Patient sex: F
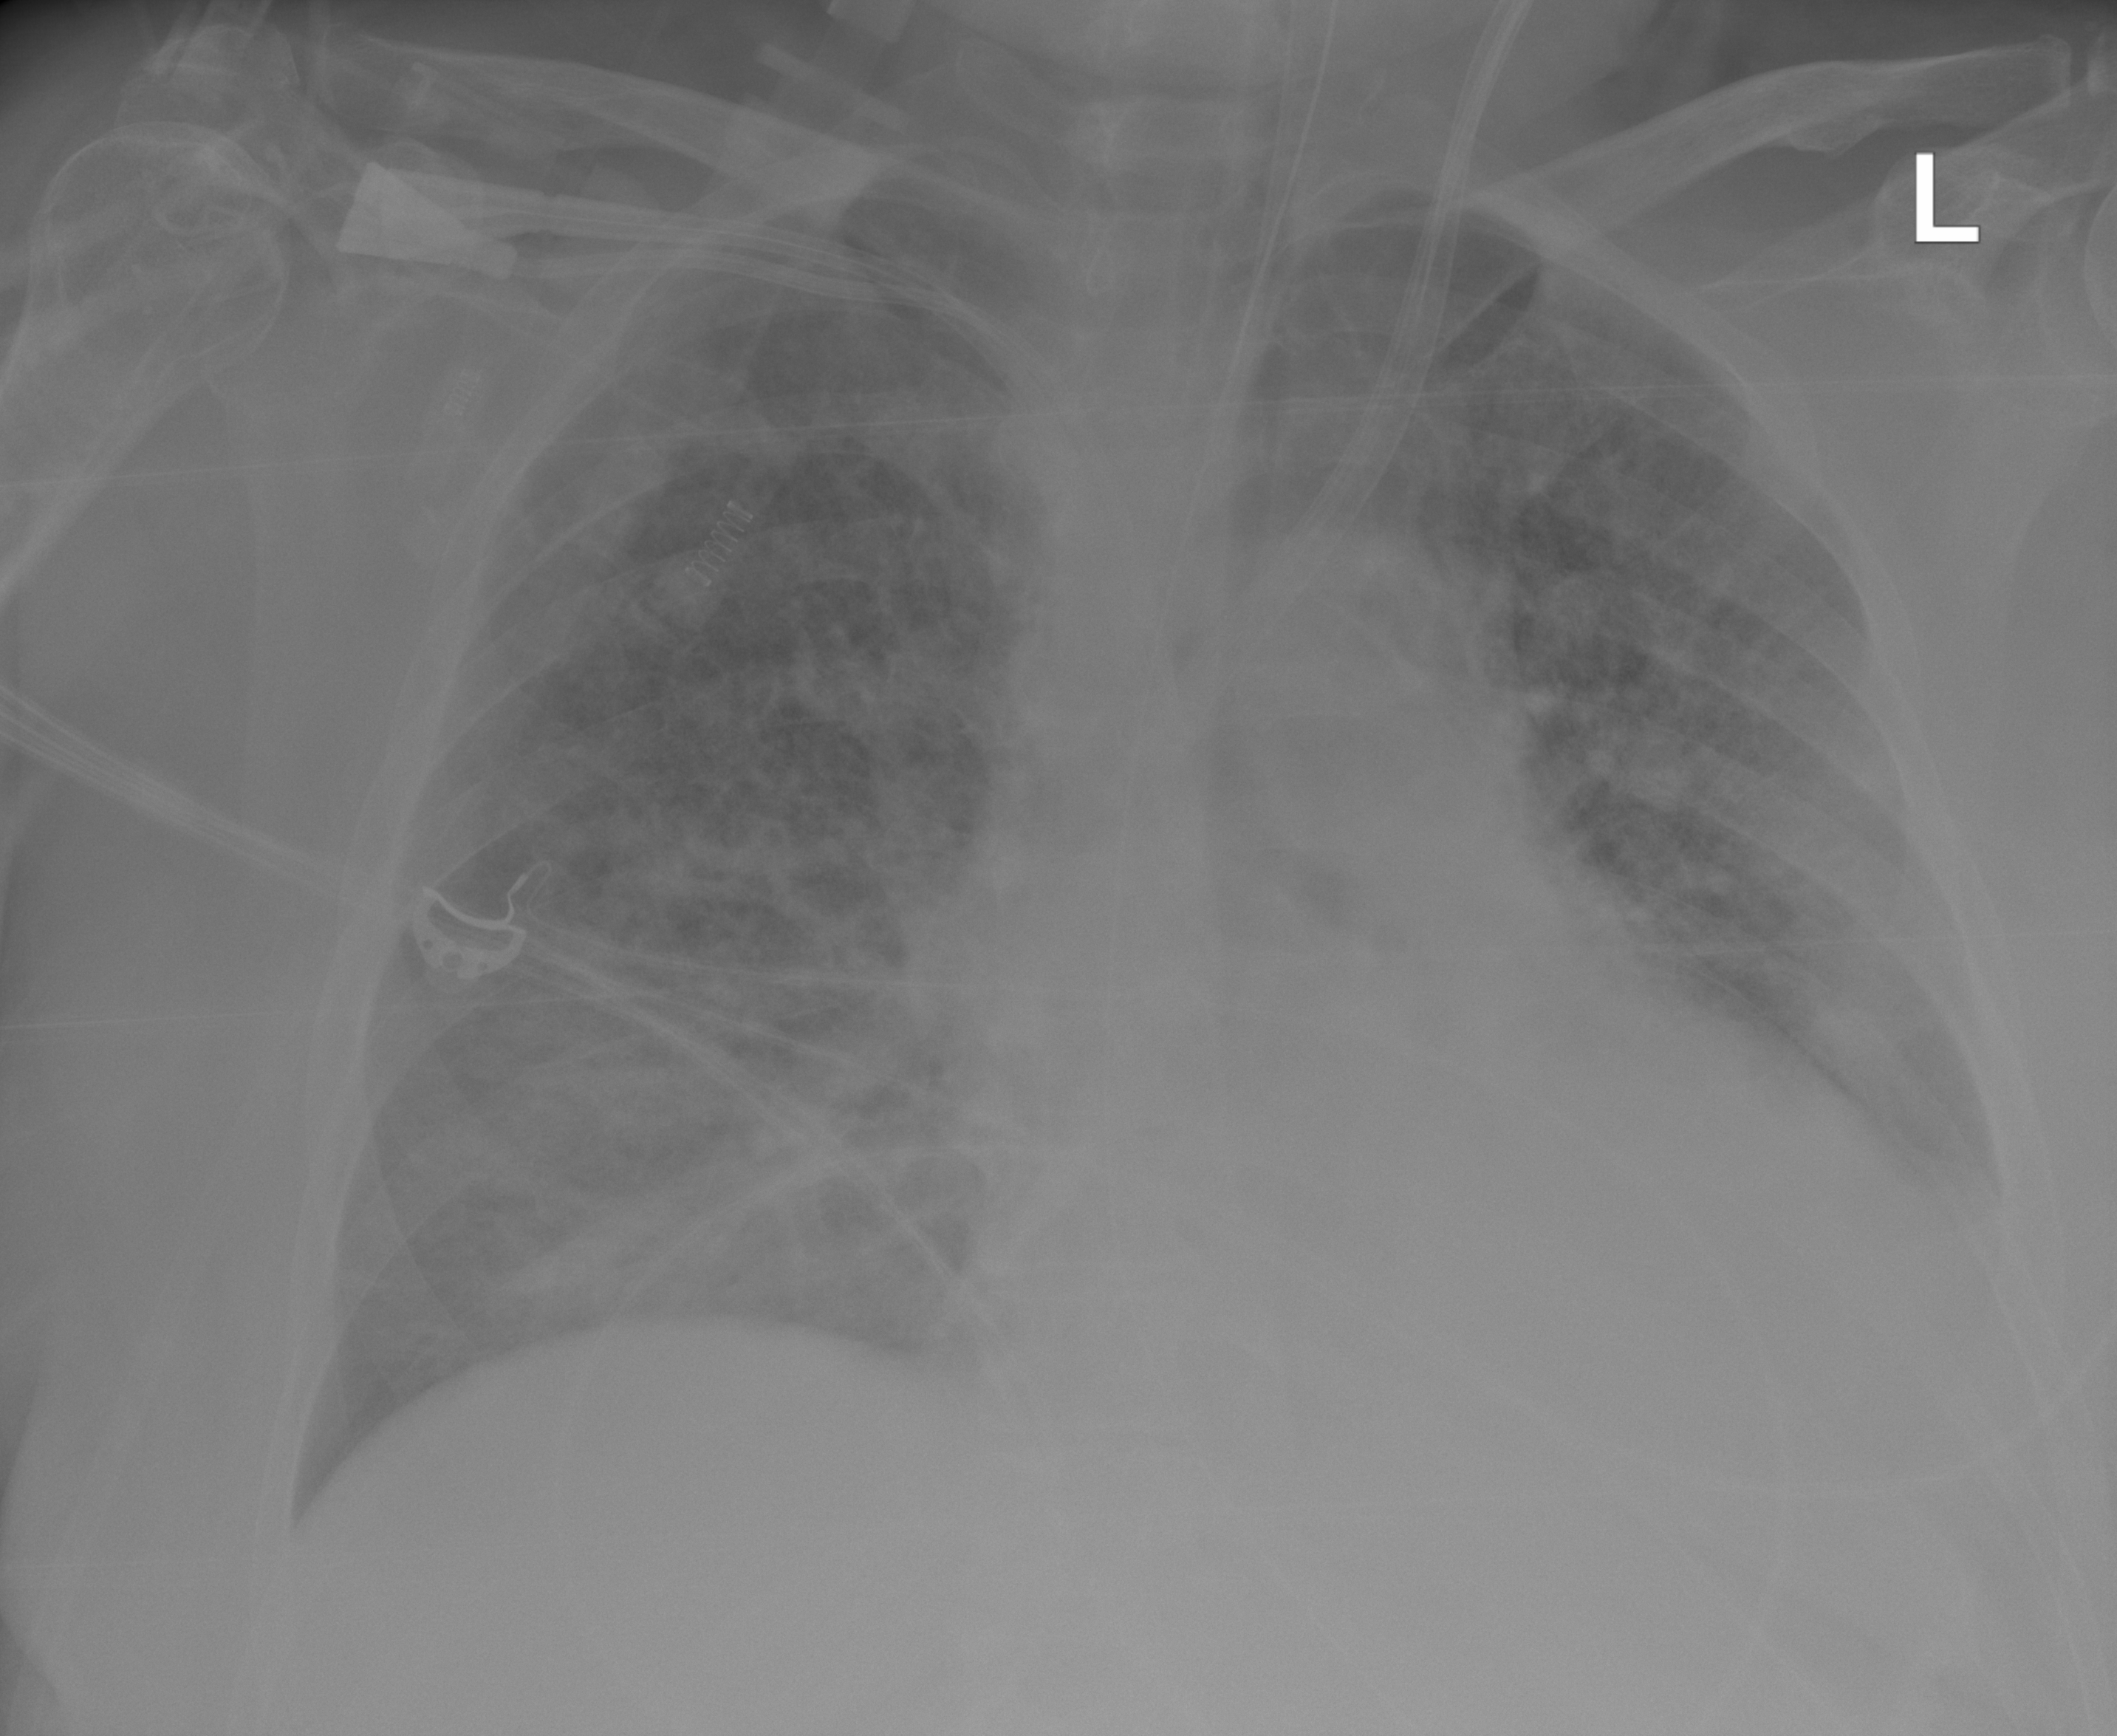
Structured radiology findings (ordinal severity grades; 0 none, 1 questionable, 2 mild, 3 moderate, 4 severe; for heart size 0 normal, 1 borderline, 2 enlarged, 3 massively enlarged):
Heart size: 2
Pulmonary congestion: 2
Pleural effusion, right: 0
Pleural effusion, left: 3
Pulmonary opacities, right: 2
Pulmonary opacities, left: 2
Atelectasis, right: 2
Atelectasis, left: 2